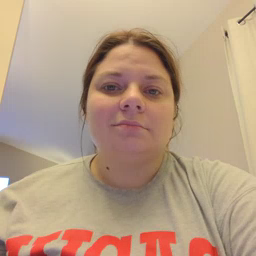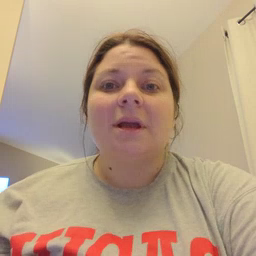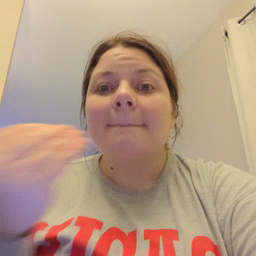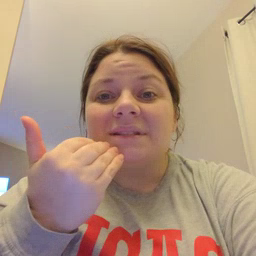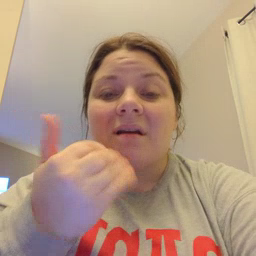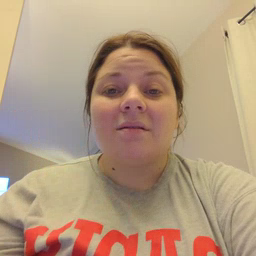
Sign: pizza